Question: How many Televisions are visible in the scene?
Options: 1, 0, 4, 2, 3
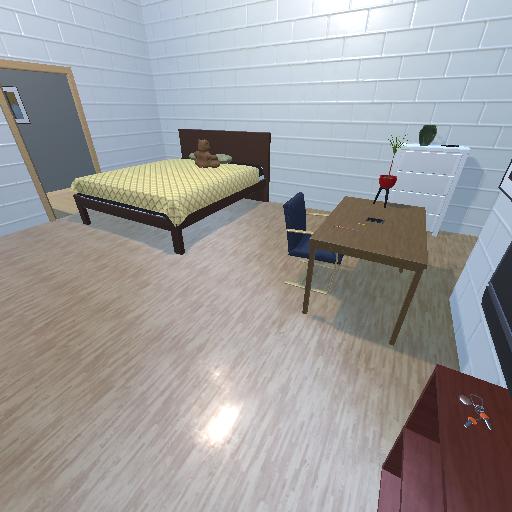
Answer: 1